Question: I'm looking for some help trying to create squares for a rating bars but I'm a little confused on where to start. I added a image of what I want them to look like

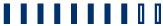
Answer: '''
.Square {
width: .5%;
border: 2px solid #00316A;
float:left;
height: 30px;
}
.MarginRight {
margin-right: 1%;
}
.Fill {
background-color: #00316A;
}
'''
'''
<!DOCTYPE html>
<html>
<head>
<style>
</style>
</head>
<body>
<div class="wrapper">
<div class="Square MarginRight Fill"></div>
<div class="Square MarginRight Fill"></div>
<div class="Square MarginRight Fill"></div>
<div class="Square MarginRight Fill"></div>
<div class="Square MarginRight Fill"></div>
<div class="Square MarginRight Fill"></div>
<div class="Square MarginRight Fill"></div>
<div class="Square MarginRight"></div>
<div class="Square MarginRight"></div>
<div class="Square MarginRight"></div>
</div>
</body>
</html>
'''